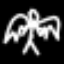
Label: angel